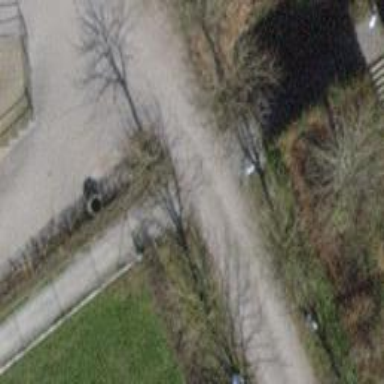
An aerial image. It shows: Track with fine gravel surface of grade2 quality.